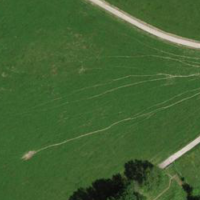
EUNIS habitat code: 52
Species observed at this site:
Tanacetum vulgare